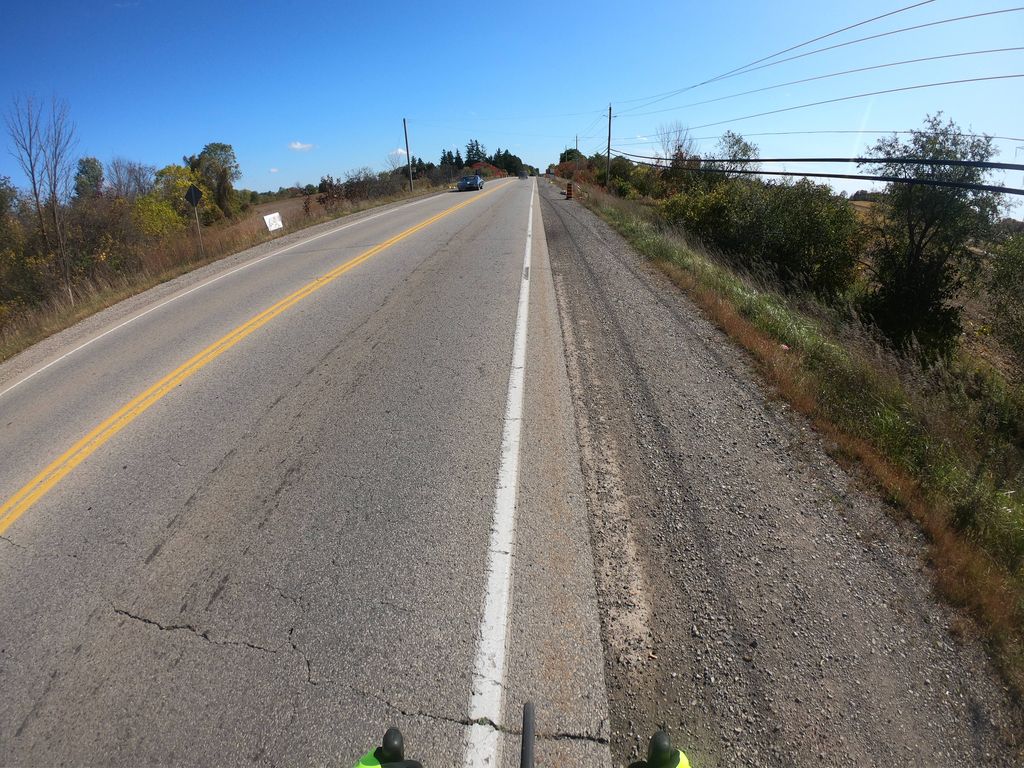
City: kitchener-waterloo